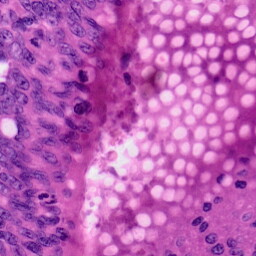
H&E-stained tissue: Colon